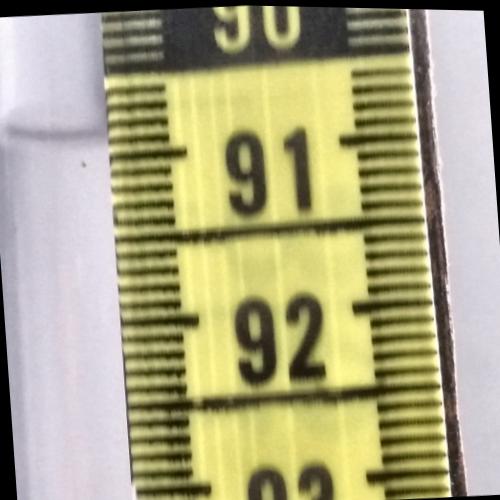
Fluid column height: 90.9 cm